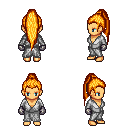
a pixel art fantasy rpg character, female body template, human, tanned skin, white robe, red pants, light blonde extra-long topknot hairstyle, metal gloves, four views (front, back, left, right), 2x2 character sprite sheet, small pixel art, hard edges, no anti-aliasing